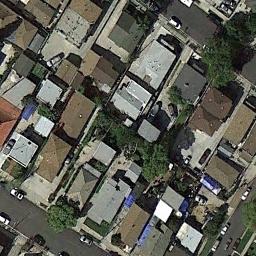
Label: residential